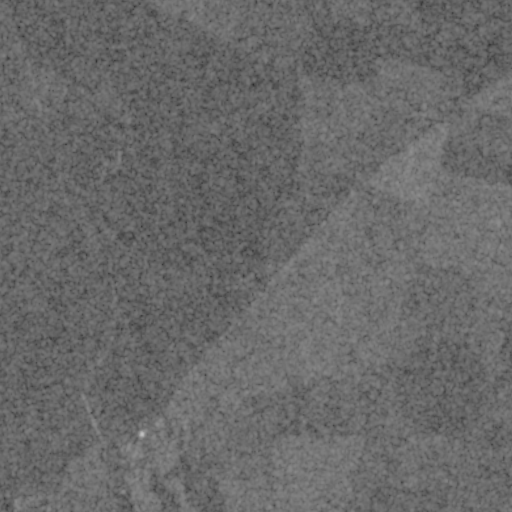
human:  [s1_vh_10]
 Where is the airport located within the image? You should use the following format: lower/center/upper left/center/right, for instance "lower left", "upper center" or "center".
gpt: The airport is located in the upper right of the image.
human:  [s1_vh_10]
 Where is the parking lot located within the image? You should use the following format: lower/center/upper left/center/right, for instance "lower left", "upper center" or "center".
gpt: There is no parking lot in the image.

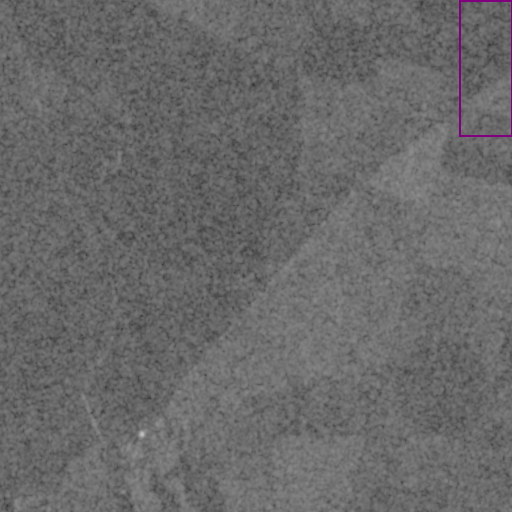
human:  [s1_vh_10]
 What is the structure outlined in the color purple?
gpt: The structure outlined in purple is an airport.
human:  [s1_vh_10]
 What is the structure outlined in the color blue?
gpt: There is no blue outline.